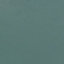
Land use / land cover class: SeaLake